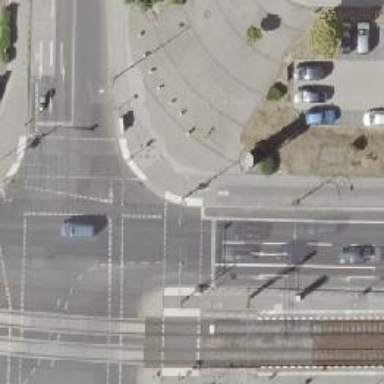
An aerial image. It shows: Asphalt sidewalk along the footway.